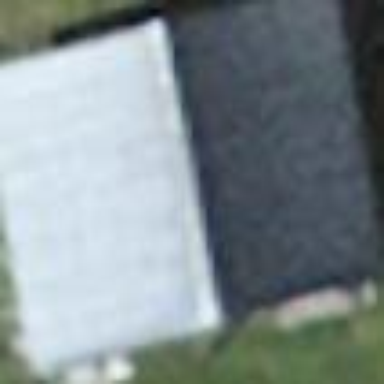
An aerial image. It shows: Hut.